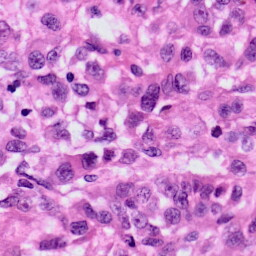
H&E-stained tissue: Skin